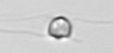
Label: Chaetoceros_didymus